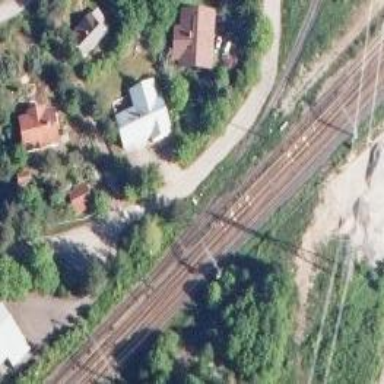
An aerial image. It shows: Unused railway yard.